Question: I have a landscape that includes a road network as in the below figure.

I would like to calculate an average number of roads (or white line in the figure) that link each color polygon (for example a black polygon) between them.
In a network, a link corresponds to a road, a node corresponds to a color polygon and I think that to calculate an average number of roads between color polygons means to calculate the average node degree of the network. For example, in the figure, the two black polygons are linked by two roads. So, the degree of a black polygon is 2. Is it possible to calculate a node degree with the extension Network of Netlogo ?
Thanks in advance for your help.
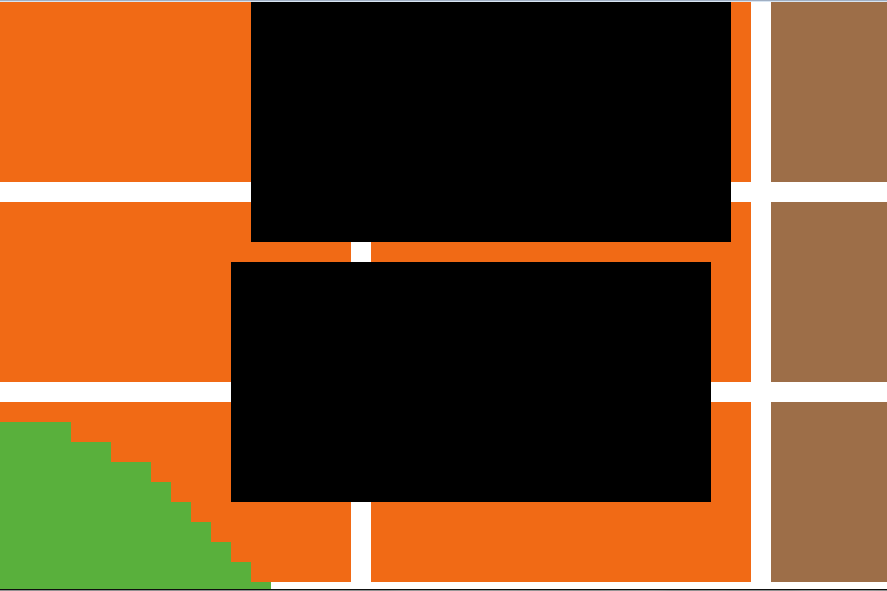
Answer: Normal NetLogo contains 'link' agents that link turtles even without an extension. Calculating degree is usually just a matter of doing '[ count my-links ] of node' where 'node' is the turtle you want to know the degree of. However, in NetLogo, turtles can't be connected by more than one link. The typical workaround for this is create a 'links-own' variable (just like 'turtles-own' or 'patches-own' variable) . This variable is often called 'weight', but you can call it whatever you want. In that case, you would do '[ sum [ weight ] of my-links ] of node' to calculate the degree.
This is all assuming you have a network representation of your roadways, which it doesn't sound like you do. Furthermore, I'm not sure what you're trying to represent is a network, since (as shown in your picture) roads branch at intersections. Thus more than two polygons could be connected by a single (for some definition of "single") road. This is often called a hypernetwork or <URL>. However, this is probably a heavier weight concept than what you want.
Now, I'm not entirely sure what you're really trying to calculate. Is it:
- -
The number of roads connected to a polygon would be pretty easy to calculate, assuming each road is 1 pixel wide. You could just do:
'''
count (patch-set [ neighbors4 with [ is-road? ] ] of polygon)
'''
where 'polygon' is a patch set containing the patches of the polygon and 'is-road?' is a reporter that returns 'true' for road patches and 'false' for non-road patches (this could be something 'pcolor = white'). Note that this will break if roads are wider than 1 patch or if the same road can touch a polygon in other places. Let me know if that's the case and I'll expand this into something that can that into account.
The number of polygons directly connected to the polygon is more difficult. The basic idea would be to follow the roads out until you hit other polygons and count the number that you hit. Code for this is somewhat tricky. I think the best way to go about it would be to have two patch-sets, 'frontier' and 'explored' and list of found polygons. 'frontier' should initialize to every road patch touch the polygon. Each iteration, get the polygons touching the 'frontier' and add them to the list of found polygons if they're not already in there. Add the 'frontier' to 'explored'. Get all the road patches touching the 'frontier' that are not in 'explored'. Set the 'frontier' to this new set of patches. Keep going until 'frontier' is empty. This is a version of <URL>. There could be a better way to do this.